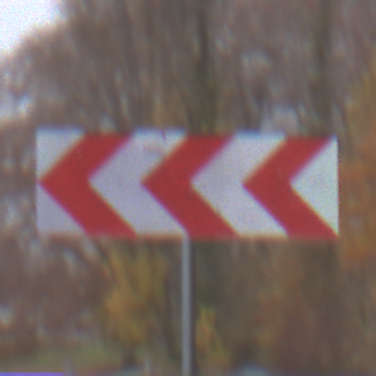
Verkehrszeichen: RichtungstafelnInKurvenGrossRechts
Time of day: MorningAfternoon
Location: Outdoor (Nature)
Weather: Overcast
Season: NotSpecified
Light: Natural